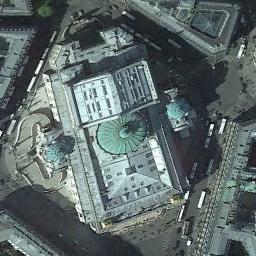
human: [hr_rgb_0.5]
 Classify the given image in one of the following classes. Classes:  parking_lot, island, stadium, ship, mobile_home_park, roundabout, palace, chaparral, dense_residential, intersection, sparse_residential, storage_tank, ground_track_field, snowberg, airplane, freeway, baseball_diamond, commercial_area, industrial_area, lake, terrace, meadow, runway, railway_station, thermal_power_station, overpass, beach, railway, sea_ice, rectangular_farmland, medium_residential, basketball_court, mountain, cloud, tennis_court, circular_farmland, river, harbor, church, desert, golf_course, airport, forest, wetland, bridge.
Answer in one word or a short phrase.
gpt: church